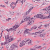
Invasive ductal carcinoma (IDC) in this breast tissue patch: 1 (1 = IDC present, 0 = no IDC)